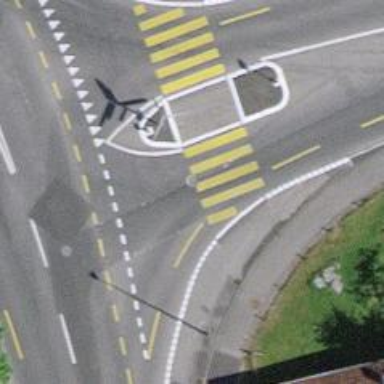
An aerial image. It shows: Kerb barrier.